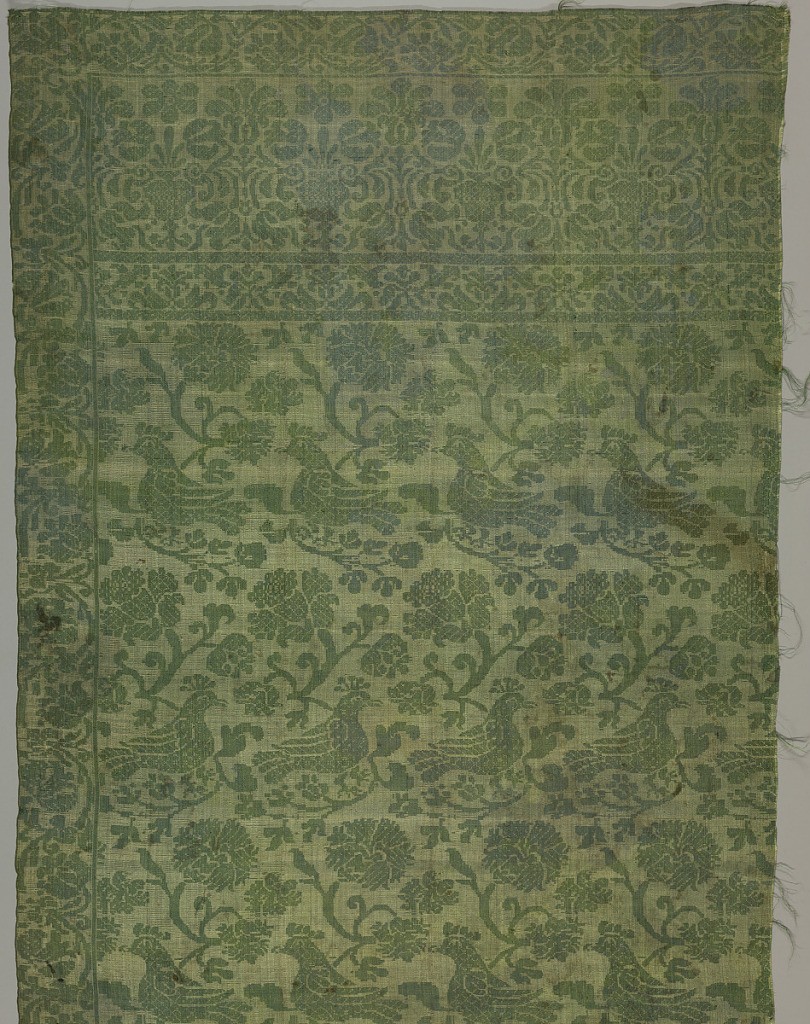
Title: Textile
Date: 17th century
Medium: silk Technique: plain compound weave
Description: Reversible fabric in green and tan silk in a pattern of alternating horizontal rows turning left and right. One row has a double branch with one side turning up and ending in a decorative blossom, the other side turning down and supporting a perched crested bird. Wide floral border rinceau border along right side and across top.